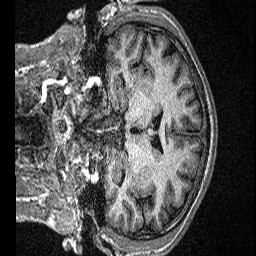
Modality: T1w
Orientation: coronal
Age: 27
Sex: male
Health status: healthy
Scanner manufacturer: siemens
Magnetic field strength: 3 T
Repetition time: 2.3 s
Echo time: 0.00298 s